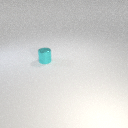
small cyan metal cylinder